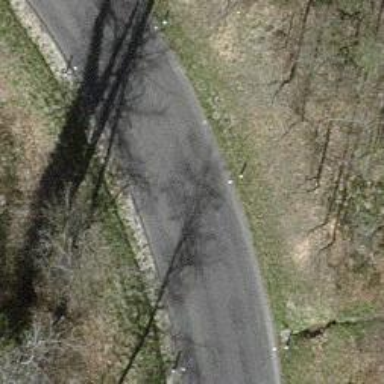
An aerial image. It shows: Tertiary road.